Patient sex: M
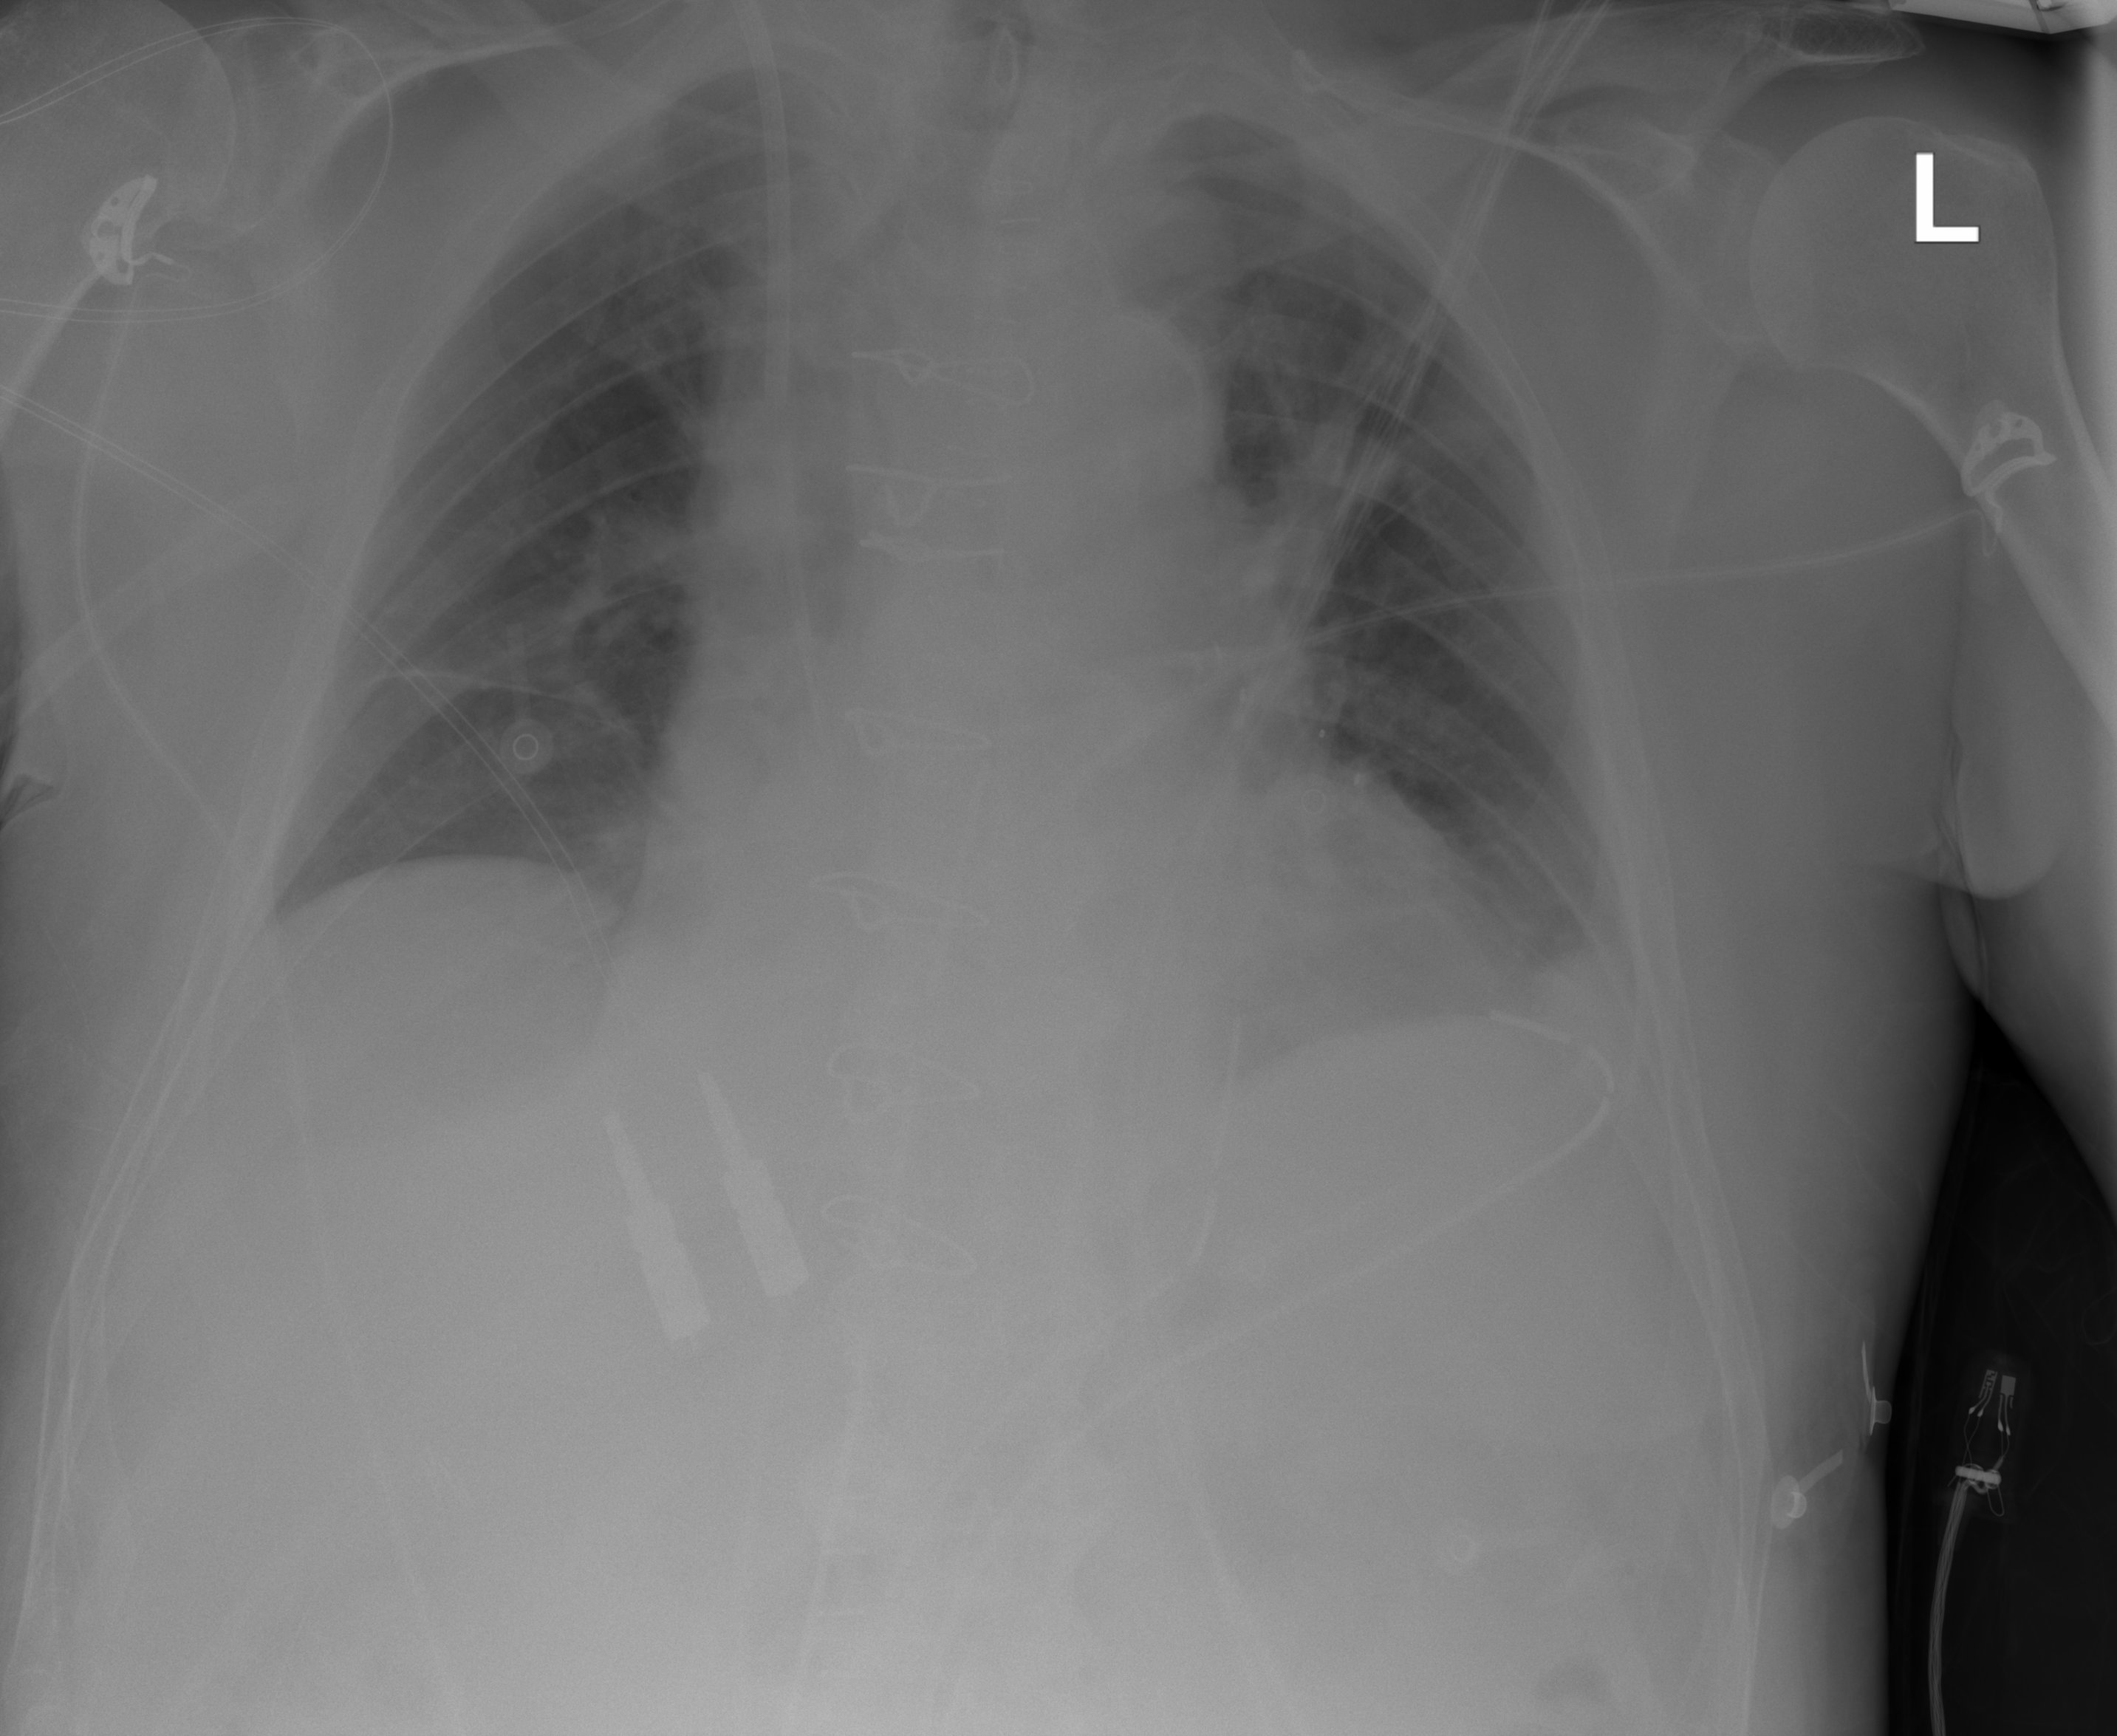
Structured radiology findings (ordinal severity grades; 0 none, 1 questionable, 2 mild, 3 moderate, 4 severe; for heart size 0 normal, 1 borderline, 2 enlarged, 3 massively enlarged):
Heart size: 2
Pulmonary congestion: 0
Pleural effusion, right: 0
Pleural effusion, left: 2
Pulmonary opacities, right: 2
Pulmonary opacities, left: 2
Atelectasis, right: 0
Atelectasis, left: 2